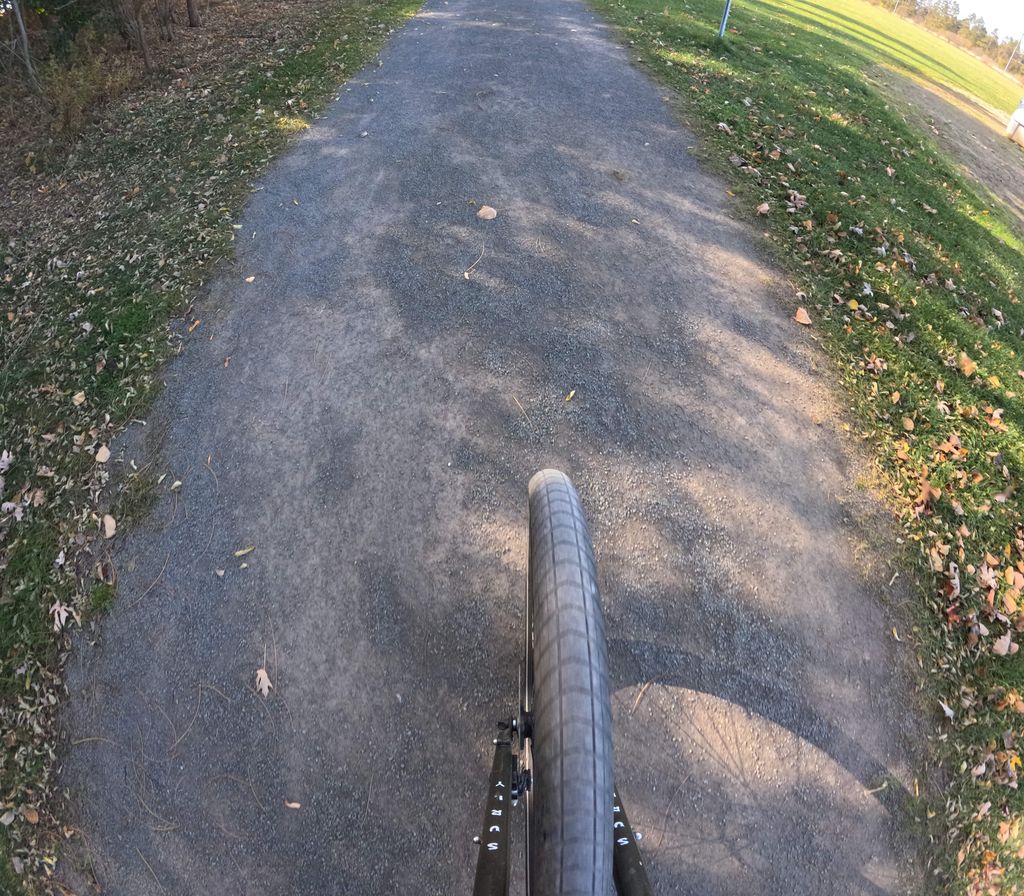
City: ottawa-gatineau